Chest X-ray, PA view. Patient: 55 years old, sex F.
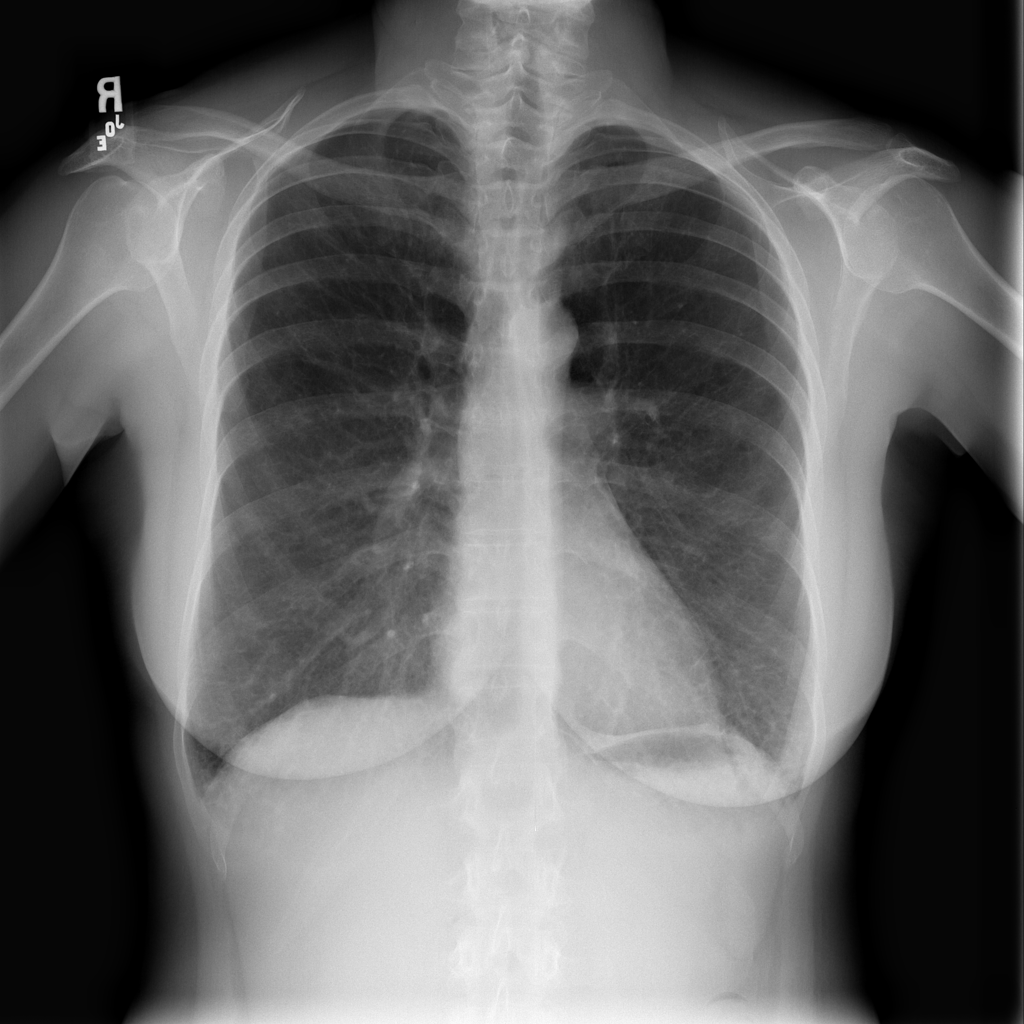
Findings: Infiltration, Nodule